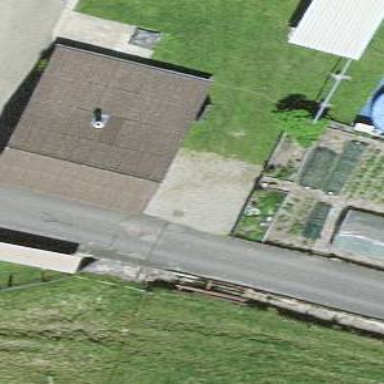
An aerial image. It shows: Shed building.